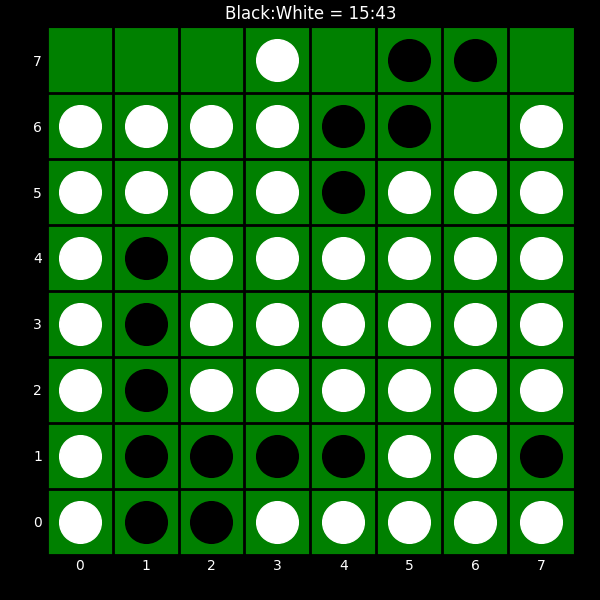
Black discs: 15
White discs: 43